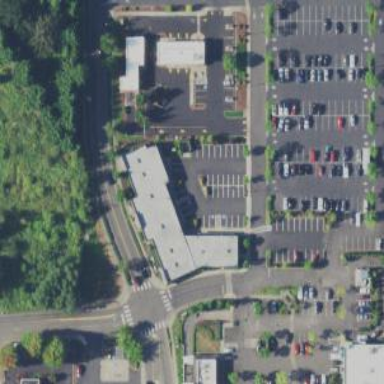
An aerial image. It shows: Retail building.